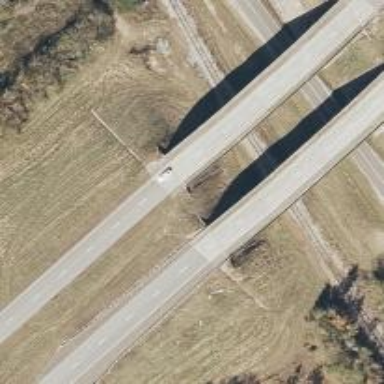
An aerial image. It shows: Trunk highway.